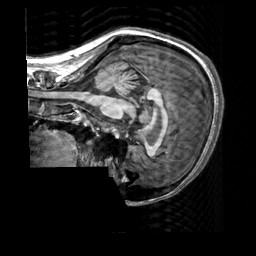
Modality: T1w
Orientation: sagittal
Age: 31
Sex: female
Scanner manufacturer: siemens
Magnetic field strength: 3 T
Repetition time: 2.3 s
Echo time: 0.00303 s